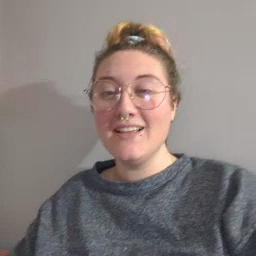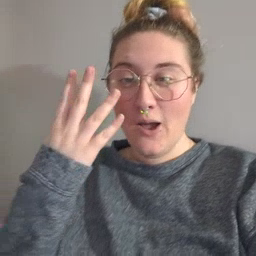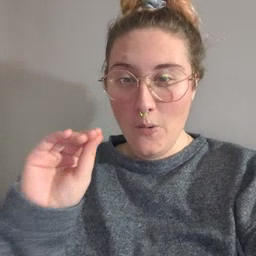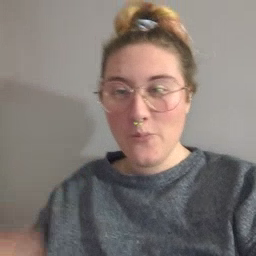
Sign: go